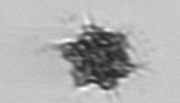
Label: Dictyocha